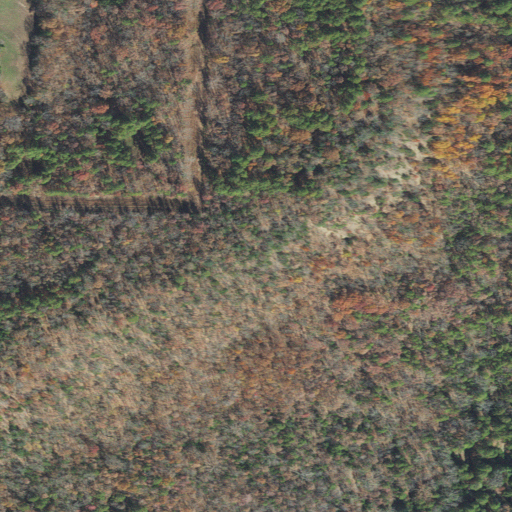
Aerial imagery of cape in Arkansas named Windy Point containing deciduous forest, mixed forest, evergreen forest, shrub, and pasture